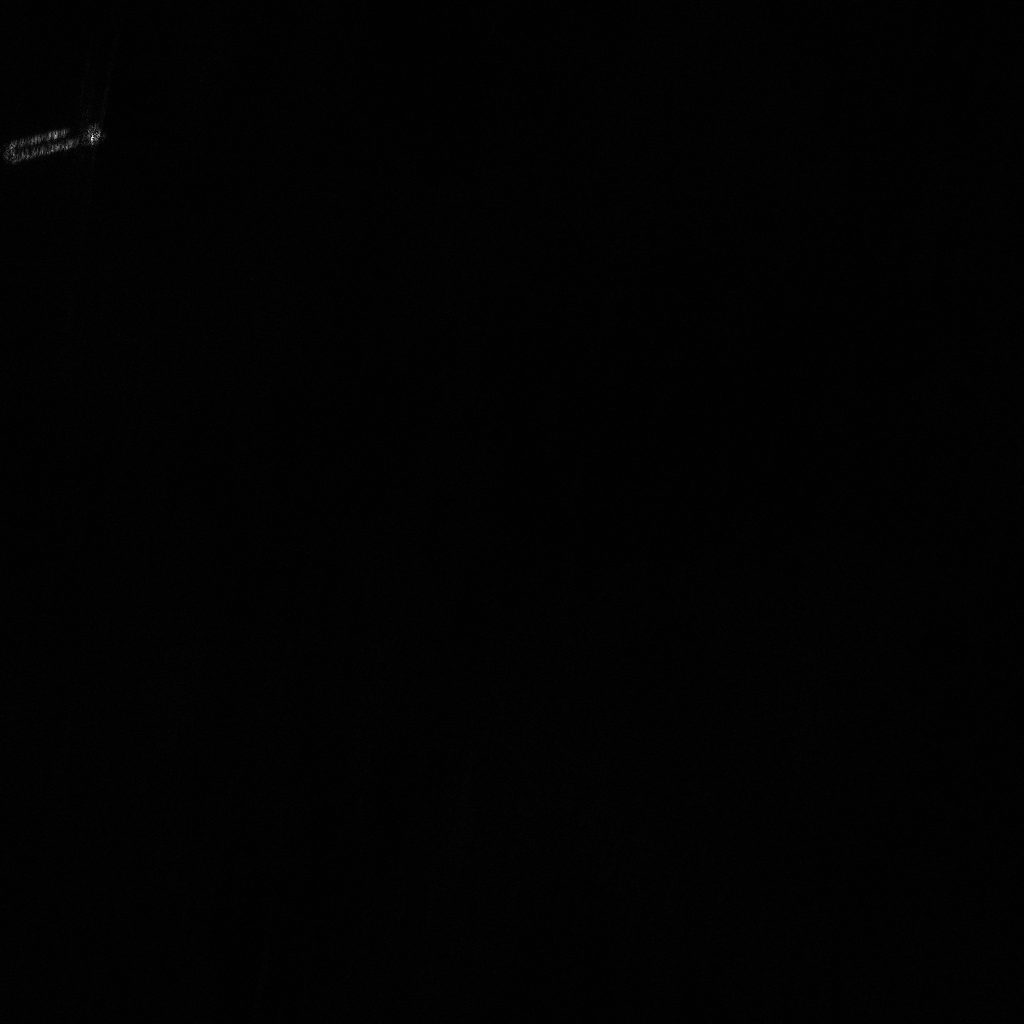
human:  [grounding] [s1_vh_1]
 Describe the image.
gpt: In the satellite image, there is  <ref>1 large dredger </ref> <box>[[3, 8, 7, 19, 77]]</box> located at top left.